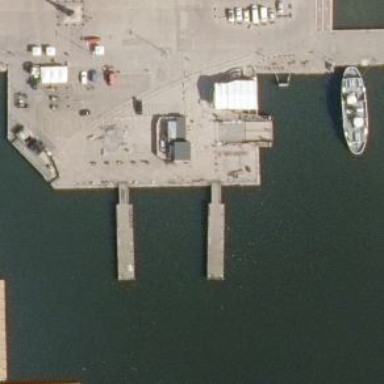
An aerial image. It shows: Ferry terminal.